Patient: sex F, age 68
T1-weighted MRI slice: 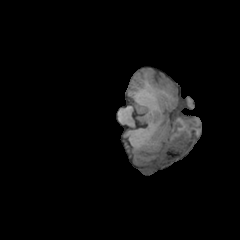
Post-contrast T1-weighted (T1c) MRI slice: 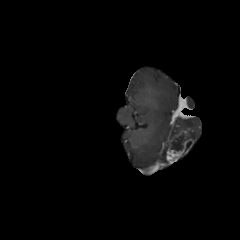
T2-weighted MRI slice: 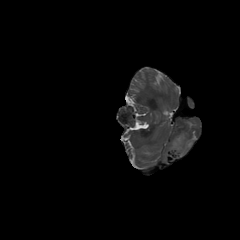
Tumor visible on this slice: yes
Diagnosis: Glioblastoma, IDH-wildtype
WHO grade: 4